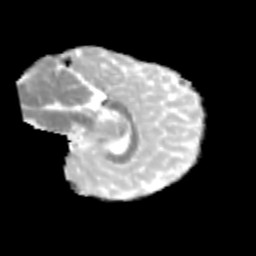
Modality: MD
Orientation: sagittal
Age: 9
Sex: male
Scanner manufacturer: siemens
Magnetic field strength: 3 T
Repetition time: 3.8 s
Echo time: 0.07 s